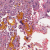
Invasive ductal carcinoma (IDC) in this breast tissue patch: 0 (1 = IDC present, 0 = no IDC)